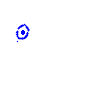
Particle: kaon